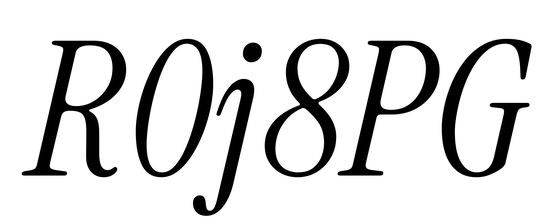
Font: InstrumentSerif-Italic